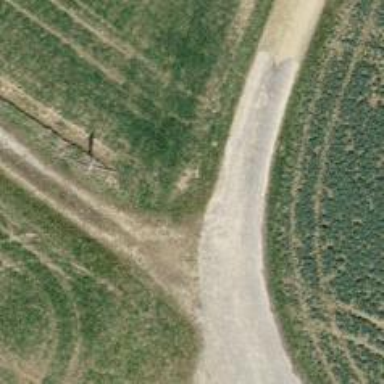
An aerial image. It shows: Well-maintained track road with grade 1 tracktype.